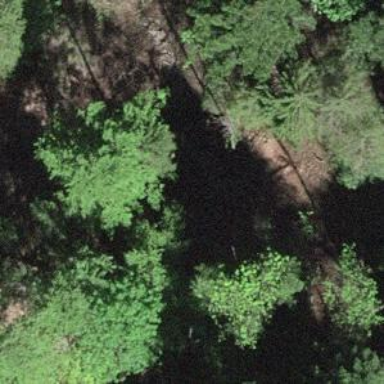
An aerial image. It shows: Dirt path crossing over bridge.